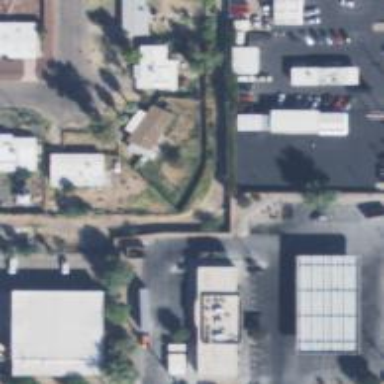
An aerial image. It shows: Alleyway designated as service road.